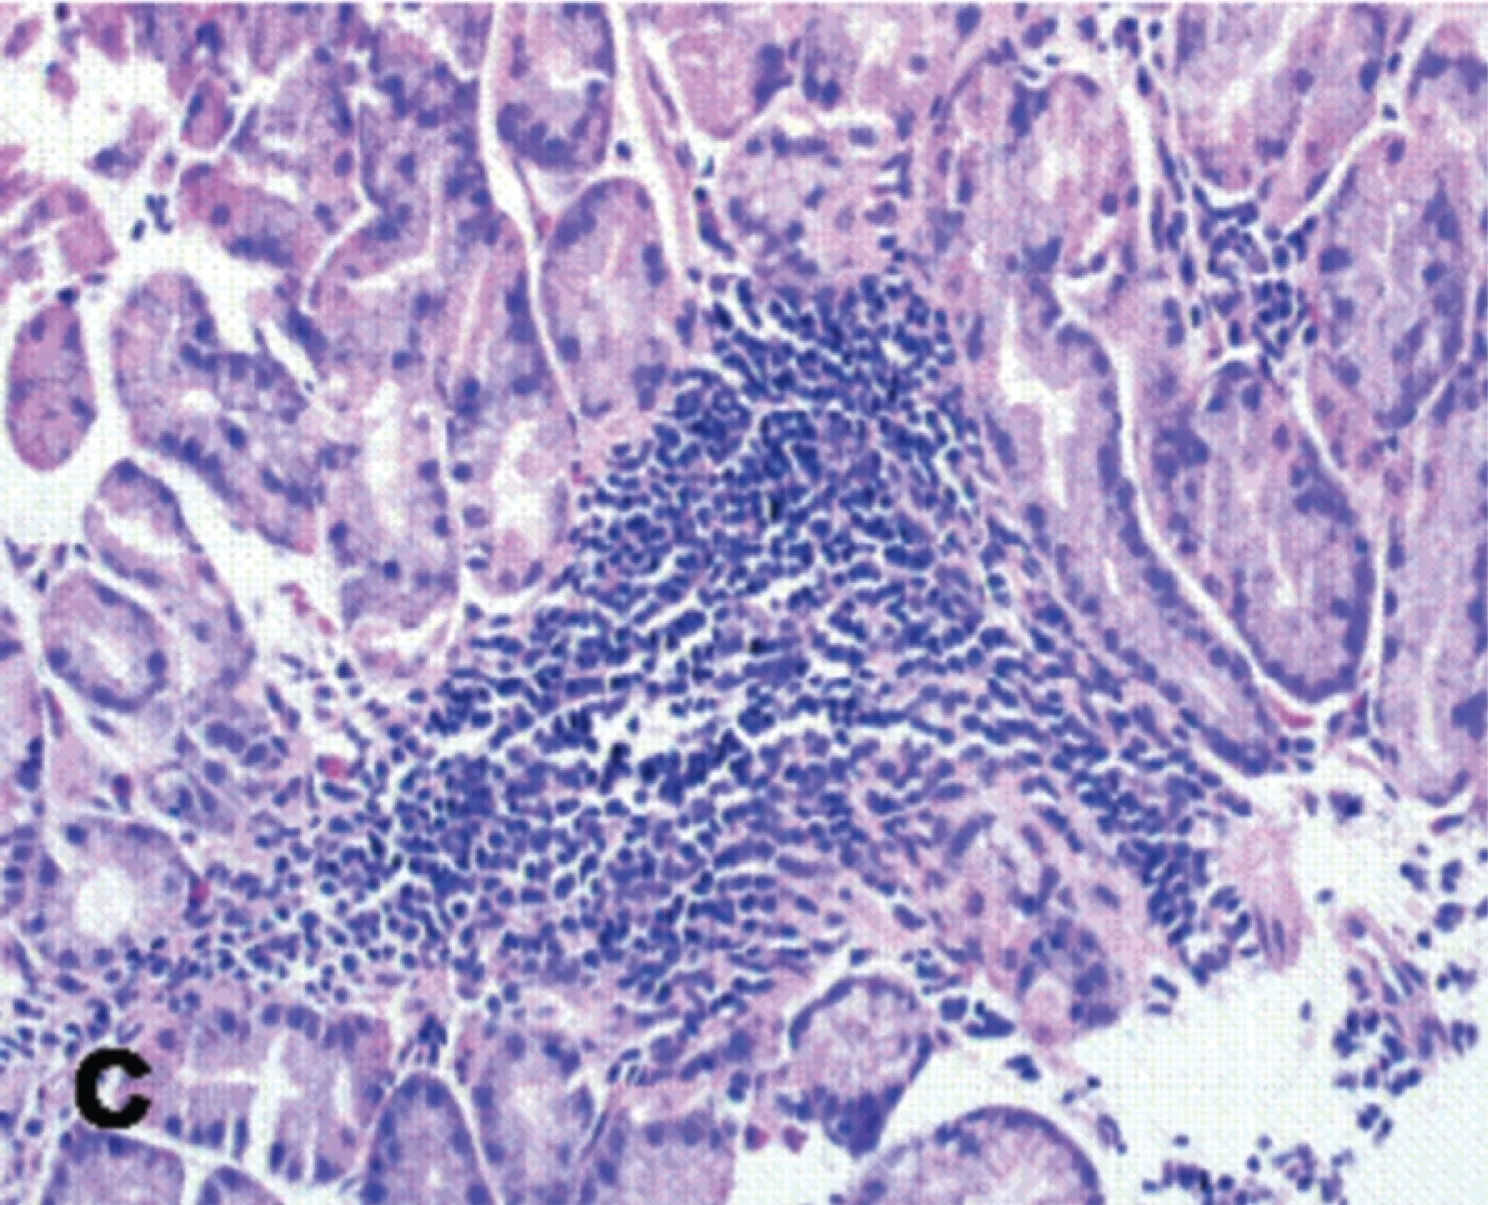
After therapy, the gastric biopsies showed a few, small, well-demarcated lymphoid nodules.
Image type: pathology (h&e)